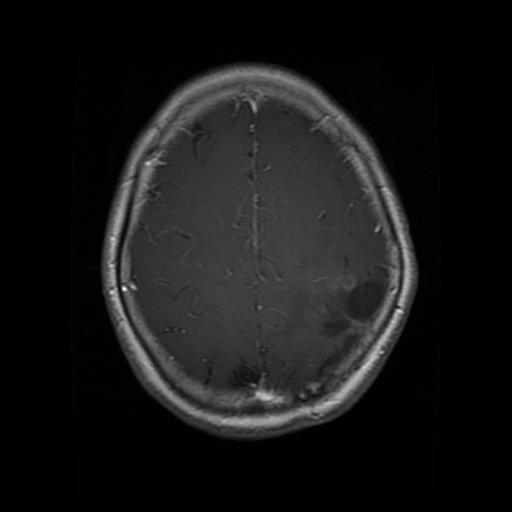
Label: glioma